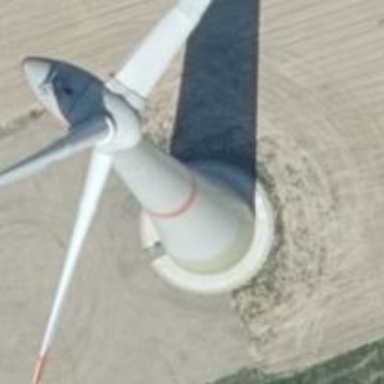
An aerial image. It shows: Wind power generator with wind turbines.